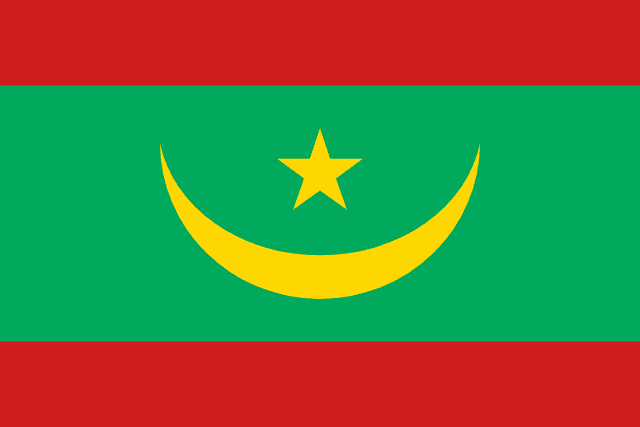
Country: Mauritania
Country code: mr